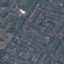
Label: Residential